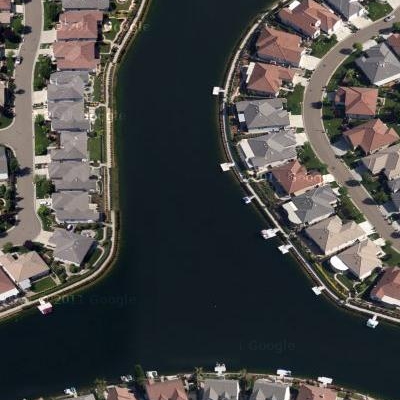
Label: dRiverLake